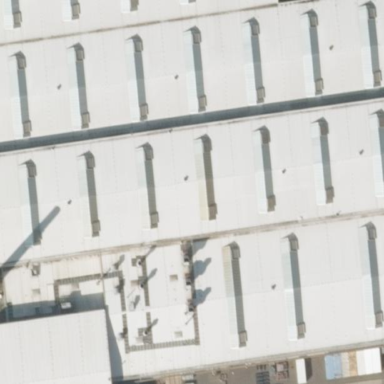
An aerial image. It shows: Industrial building with works on site.